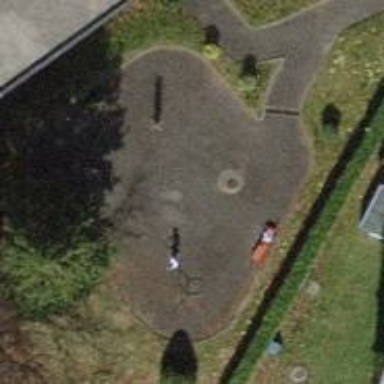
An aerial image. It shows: Playground area for leisure land.